Question: I've stumbled upon a desktop project (in particular an executable program) that is generating random strings of data constantly/repetitively/continuously. Here is a preview of it below:

However, I'd like to code that within Javascript. Since the idea is pretty perplex, I cannot simply start from nothing and was hoping if anybody here has developed something similar or has any notion as to how I could go about doing this in Javascript to give me some information or other resources, maybe jQuery plugins or whatever.
Thank you in advance!
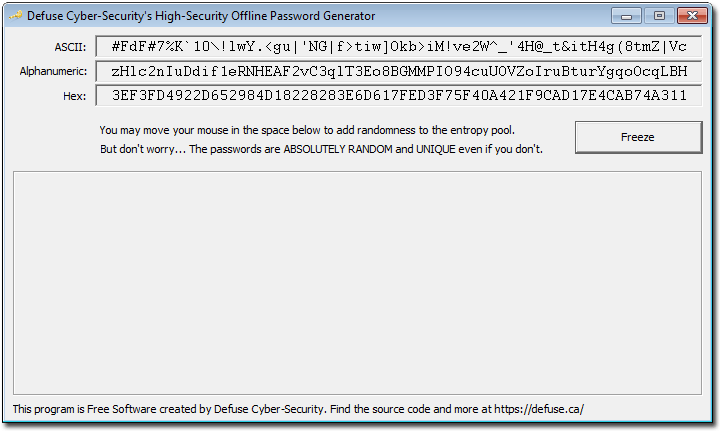
Answer: This does not look particularly hard, except that Javascript's 'Math.random' is not a high-quality source of random numbers. You might look at some of the recently released implementations of the <URL> for ideas of how to improve on that.
Once you have that, converting the stream of random numbers into the different formats should be straightforward, and using mouse movements to add entropy should also not be difficult.
Which parts strike you as particularly difficult?
:
I posted a partial version on <URL> for more information.
It uses these snippets:
'''
var getRandomHexDigit = function() {
return (Math.floor(16 * Math.random())).toString(16).toUpperCase();
}
'''
and
'''
setInterval(function() {
hex.value = hex.value.substring(1) + getRandomHexDigit();
}, 50);
'''